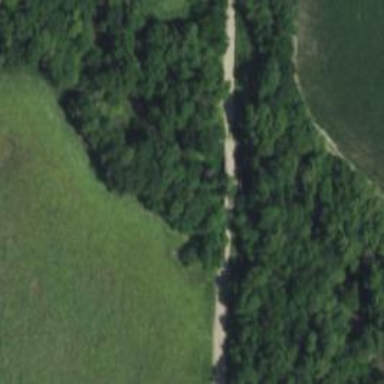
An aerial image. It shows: Unclassified road with bridge.